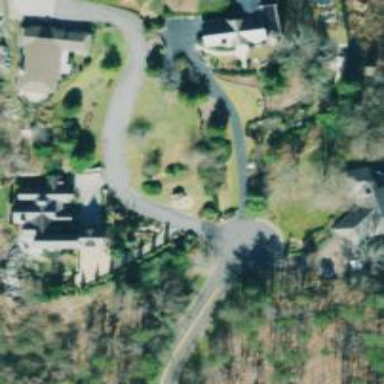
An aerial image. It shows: Turning circle on the road.